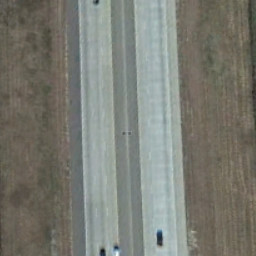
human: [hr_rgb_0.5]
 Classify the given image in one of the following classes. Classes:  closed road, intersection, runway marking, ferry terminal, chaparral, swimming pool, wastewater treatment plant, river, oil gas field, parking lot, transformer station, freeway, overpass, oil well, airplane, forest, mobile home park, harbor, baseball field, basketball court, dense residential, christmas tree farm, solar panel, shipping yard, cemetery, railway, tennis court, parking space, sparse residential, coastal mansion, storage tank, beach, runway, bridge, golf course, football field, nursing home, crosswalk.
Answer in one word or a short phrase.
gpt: freeway